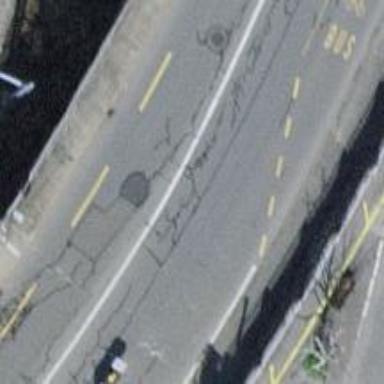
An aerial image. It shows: Primary highway with asphalt surface and trolley wires.